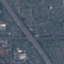
Label: Highway